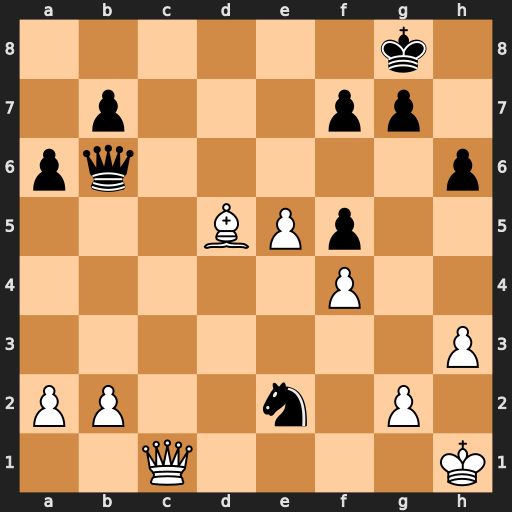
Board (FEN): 6k1/1p3pp1/pq5p/3BPp2/5P2/7P/PP2n1P1/2Q4K
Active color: w
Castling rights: -
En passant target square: -
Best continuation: Qc8+ Kh7 Qxf5+ Qg6 Qxg6+